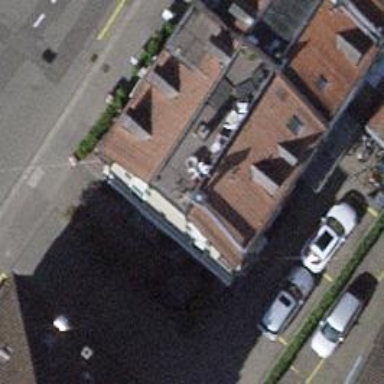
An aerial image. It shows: Fast food establishment.